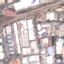
Land use / land cover: Industrial